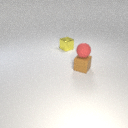
small yellow metal cube to the left of small brown rubber cube